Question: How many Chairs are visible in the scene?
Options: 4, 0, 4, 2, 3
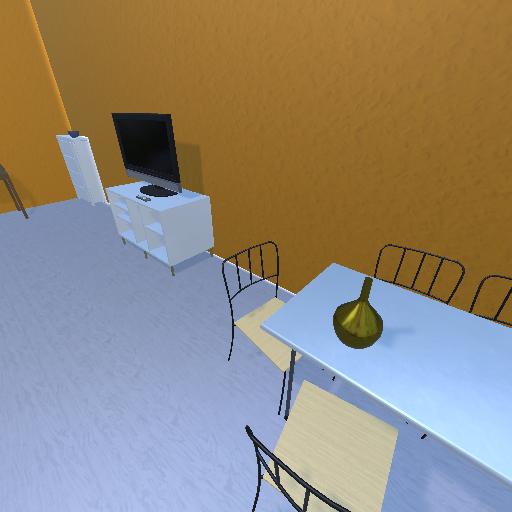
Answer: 4